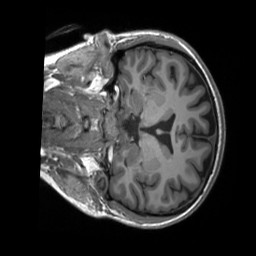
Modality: T1w
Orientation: coronal
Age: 25
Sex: female
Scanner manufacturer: siemens
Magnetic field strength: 3 T
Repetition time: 2.3 s
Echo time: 0.00232 s